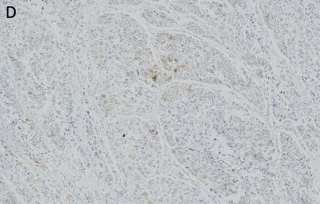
Hematoxylin and eosin (H&E) staining and immunohistochemical analyses of the resected tumor.
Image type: pathology (immunostaining)